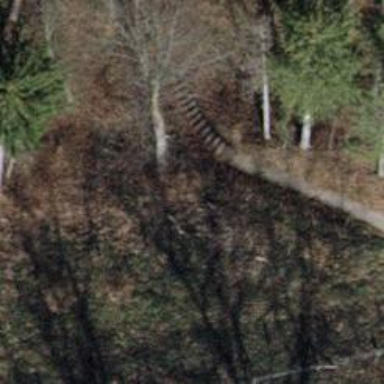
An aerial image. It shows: Compacted steps on the road.